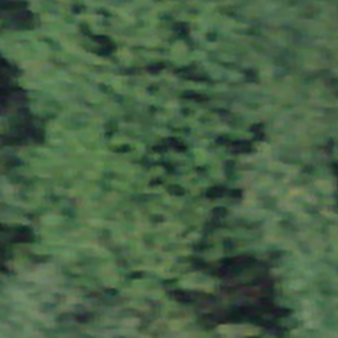
Label: other